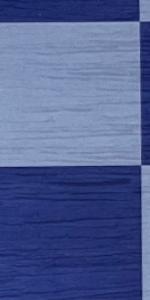
Label: Empty